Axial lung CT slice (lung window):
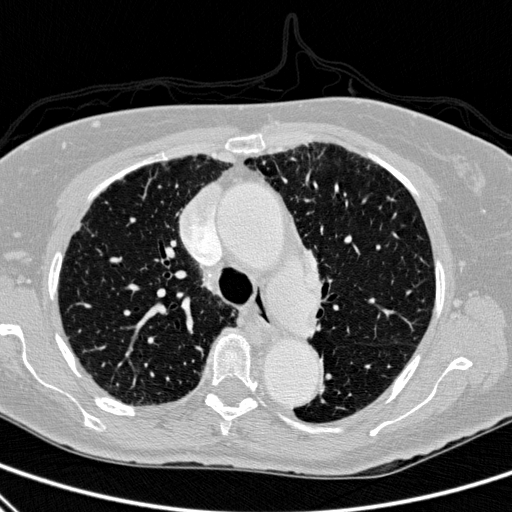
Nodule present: yes
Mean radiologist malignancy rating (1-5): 2